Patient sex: M
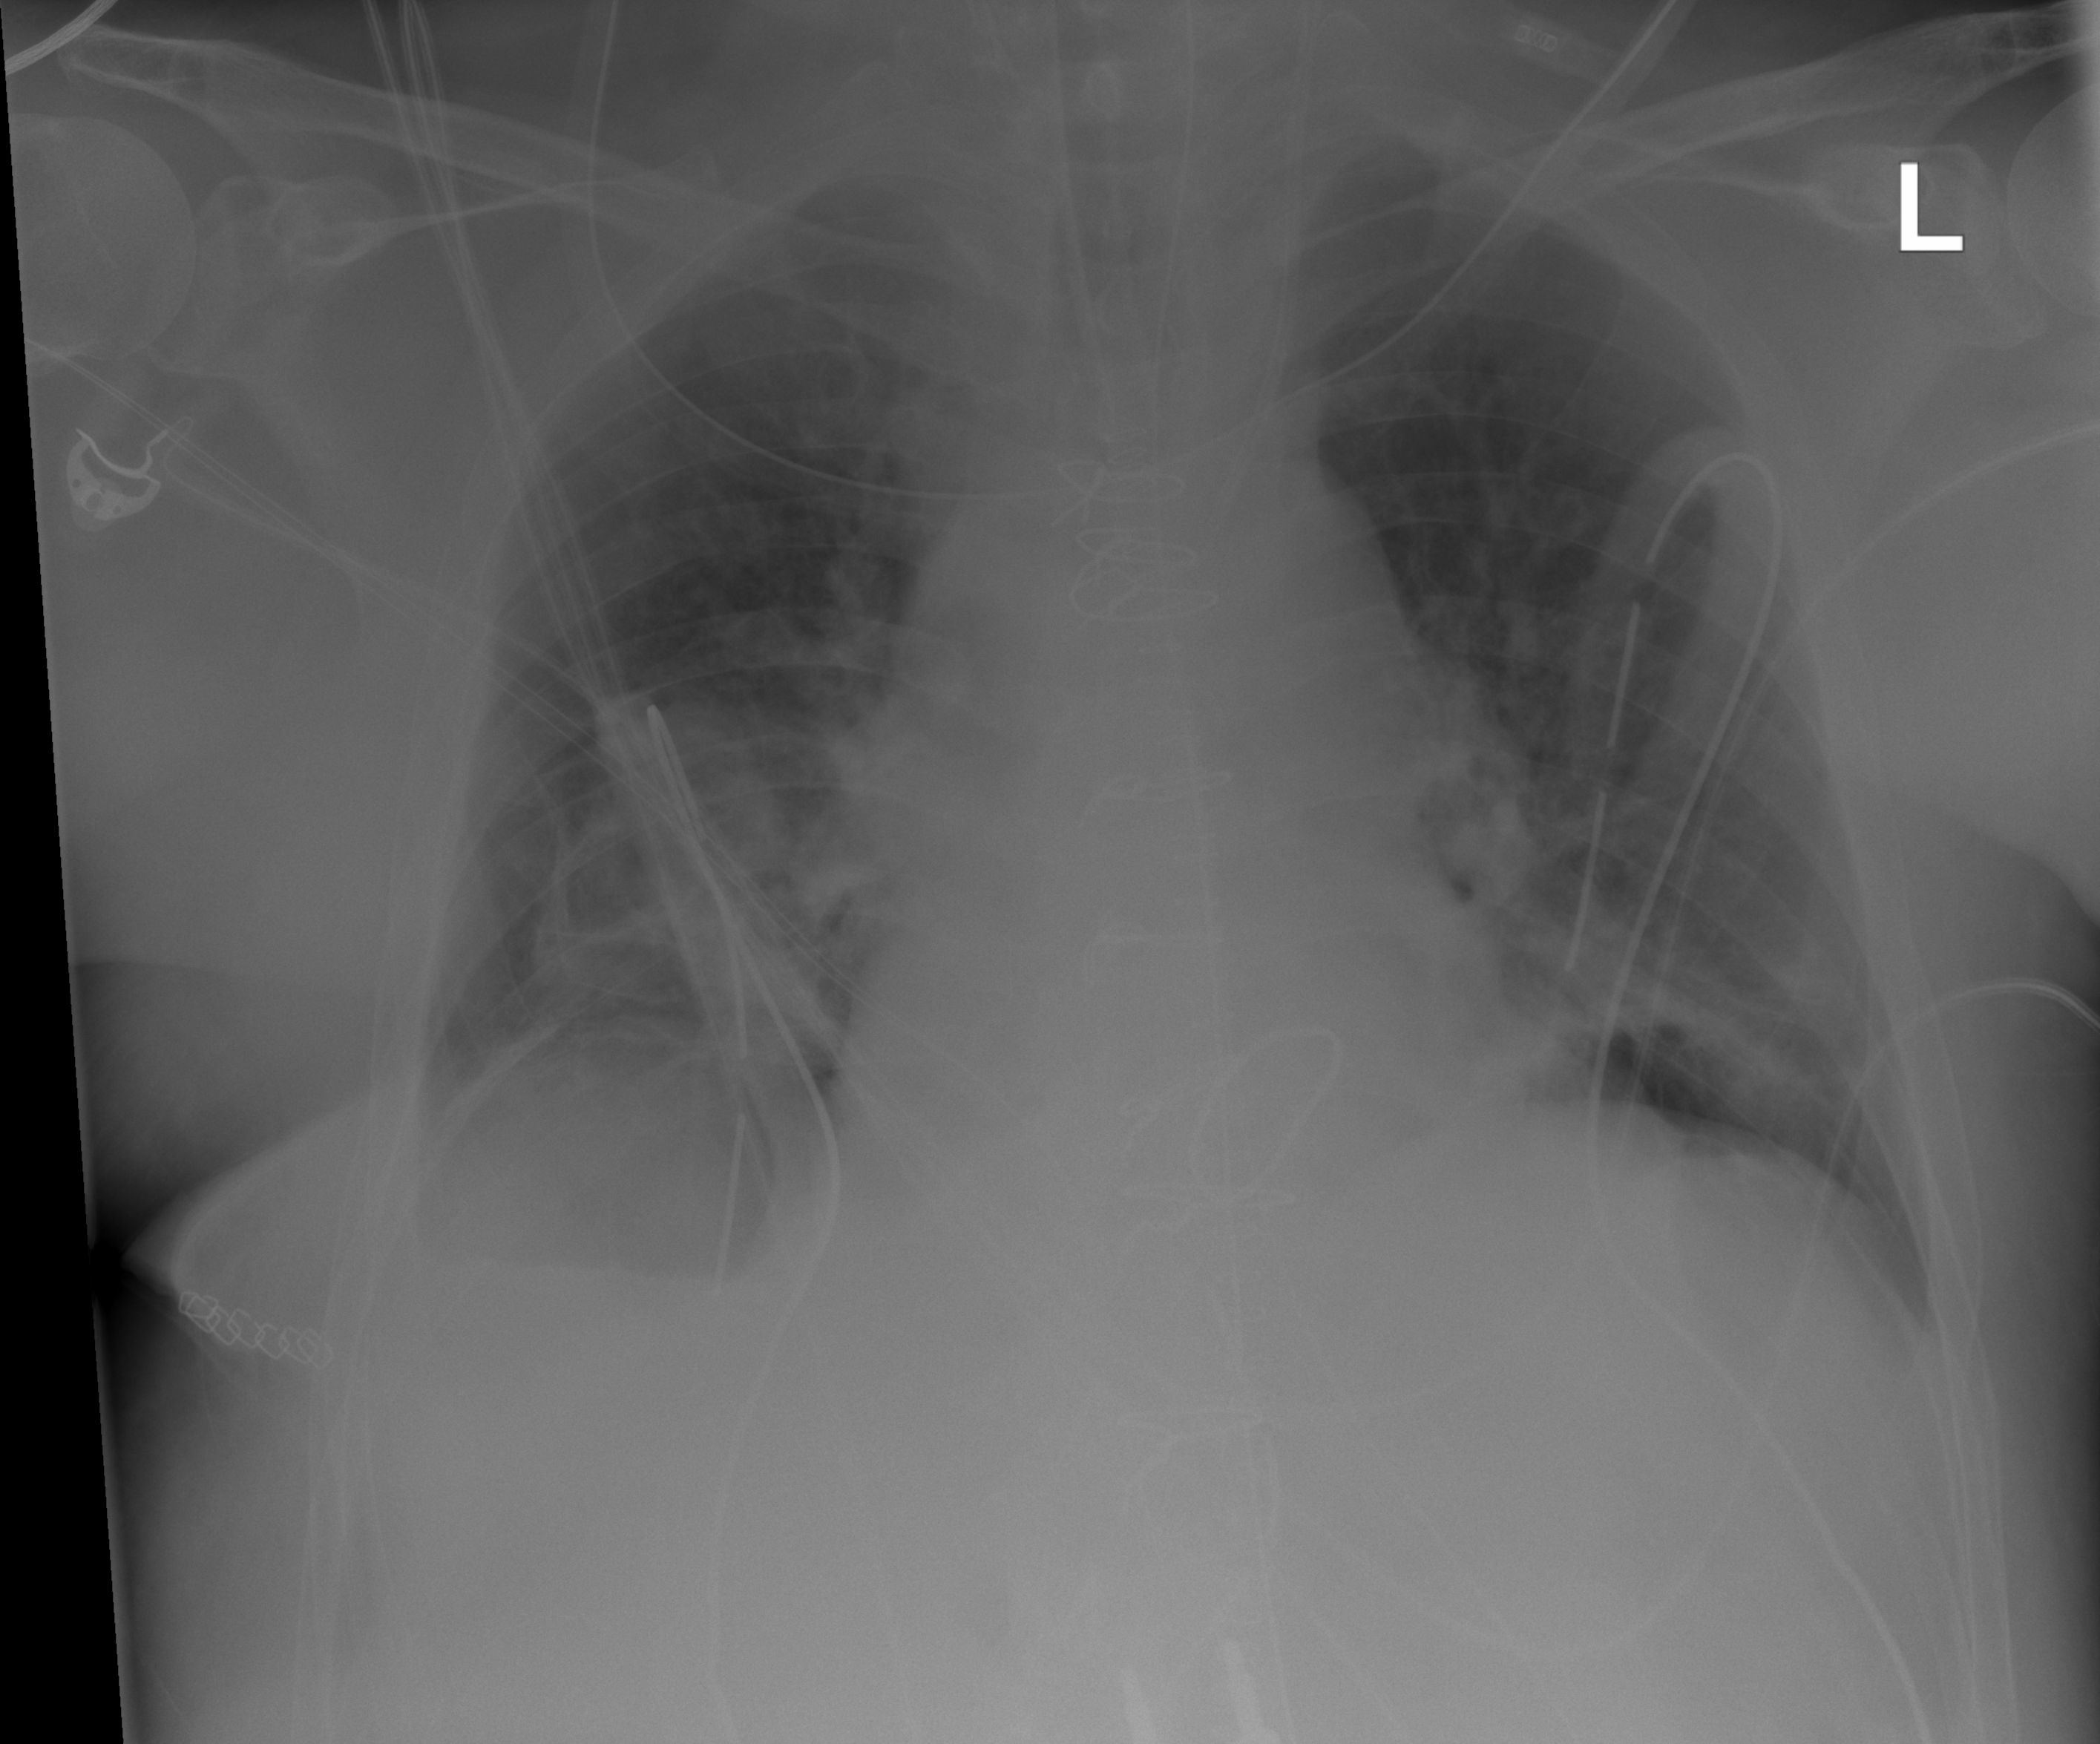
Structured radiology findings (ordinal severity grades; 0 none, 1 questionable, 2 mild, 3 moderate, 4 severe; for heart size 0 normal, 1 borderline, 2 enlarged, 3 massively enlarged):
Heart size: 1
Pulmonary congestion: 2
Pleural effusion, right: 2
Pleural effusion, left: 2
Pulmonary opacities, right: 2
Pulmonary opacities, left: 0
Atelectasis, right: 2
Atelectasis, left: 2